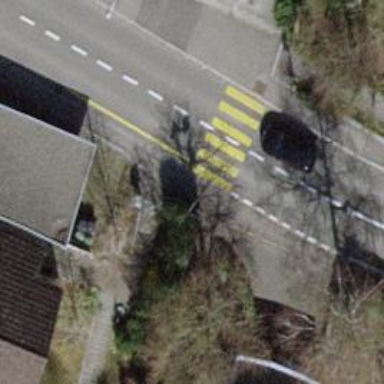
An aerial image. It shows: Uncontrolled road crossing.